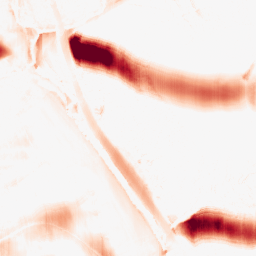
Category: morphological
Decomposition family: morphological_ellipse
Decomposition parameters: operation: opening
width: 50
height: 10
Upsampling method: sinc_hamming
Upsampling parameters: scale: 2
kernel_size: 16
Upsampling scale: 2